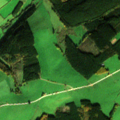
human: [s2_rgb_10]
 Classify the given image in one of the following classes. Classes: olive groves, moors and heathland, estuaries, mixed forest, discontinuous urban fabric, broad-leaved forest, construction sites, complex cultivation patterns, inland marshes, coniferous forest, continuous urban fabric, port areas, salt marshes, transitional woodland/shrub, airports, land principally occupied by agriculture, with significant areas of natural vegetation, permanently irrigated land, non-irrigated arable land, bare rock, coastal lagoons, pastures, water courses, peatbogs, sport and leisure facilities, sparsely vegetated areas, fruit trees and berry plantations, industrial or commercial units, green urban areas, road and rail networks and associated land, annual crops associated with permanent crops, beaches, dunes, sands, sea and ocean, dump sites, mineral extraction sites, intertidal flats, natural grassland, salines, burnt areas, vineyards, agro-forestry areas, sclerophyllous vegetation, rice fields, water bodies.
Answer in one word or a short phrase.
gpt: pastures, mixed forest, transitional woodland/shrub